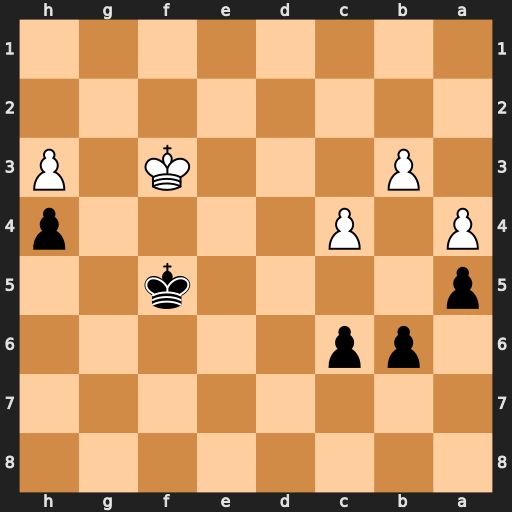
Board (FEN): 8/8/1pp5/p4k2/P1P4p/1P3K1P/8/8
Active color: b
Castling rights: -
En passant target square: -
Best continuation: c5 Ke3 Ke5